Question: I just started with Play and I'm trying to create a form with an "optional checkbox". The user must agree to the general terms (don't share your login credentials, ...). The second checkbox is optional and the user can decide whether this hint should be shown in the future again when he logs in the next time:

I created some form validation code in my Scala controller:
'''
case class AbuseStatus(abuseHintAccepted: Boolean, dismissAbuseHintInFuture: Boolean)
val abuseHintForm = Form(
mapping(
"abuseHintAccepted" -> checked("Please accept the general terms."),
"dismissHintInFuture" -> boolean
)(AbuseStatus.apply)(AbuseStatus.unapply) verifying ("you must accept the general terms", result => result match {
case abuseStatus =>
{
abuseStatus.abuseHintAccepted.booleanValue()
}
})
)
'''
I'm using the following method to handle the POST request when the form has been sent.
'''
def sendAbuseHintForm = Action {implicit request =>
abuseHintForm.bindFromRequest.fold(
formWithErrors =>
{
Logger.info("Form did not validate")
formWithErrors.errors.map(error => Logger.info(error.messages.mkString(",")))
Ok(views.html.abuseHint(formWithErrors))
},
abuseStatus =>
{
if(abuseStatus.dismissAbuseHintInFuture)
{
Logger.info(">>>dismissHintInFuture = true")
Ok(views.html.home()).withCookies(showAbuseHintCookie)
}
else
Ok(views.html.home())
}
)
}
'''
The form does not validate if both checkboxes are set to true. I would like it to validate when at least the first checkbox is set to true (the second is optional). How can I achieve this and what is the difference between
'''
"abuseHintAccepted"->checked("...")
'''
and
'''
"dismissHintInFuture"->boolean
'''
They both return a Mapping[Boolean].
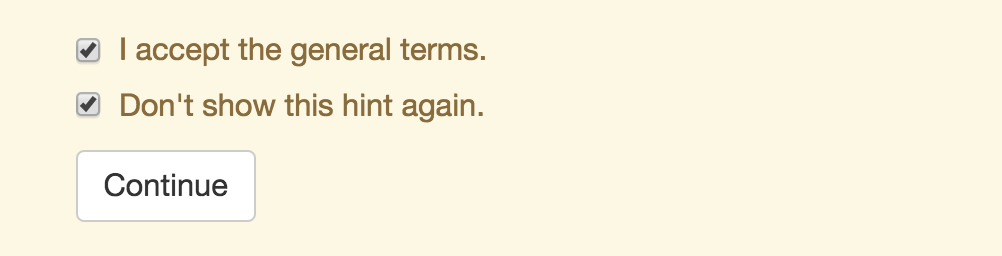
Answer: I have tried your example using Play 2.3.8 and it does appear to validate correctly when passing these parameters:
'''
abuseHintAccepted:true
dismissHintInFuture:true
'''
It would be worth making sure the form field names and values (true/false) that are posted are actually correct in all of the scenarios you describe (you haven't supplied that part of the code).
The difference between 'boolean' and 'checked(msg)' is that 'checked(msg)' has validation applied ensuring the value is true - it is equivalent to 'boolean verifying (msg, _ == true)' - (see <URL>.
Finally, the 'checked()' validation you have for 'abuseHintAccepted' means that the 'verifying' check on the whole form is not needed, but this shouldn't affect the behaviour of the form (it is just duplicate validation).